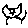
Label: cat